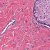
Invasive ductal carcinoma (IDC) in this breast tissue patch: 0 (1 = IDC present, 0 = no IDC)